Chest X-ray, AP view. Patient: 11 years old, sex F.
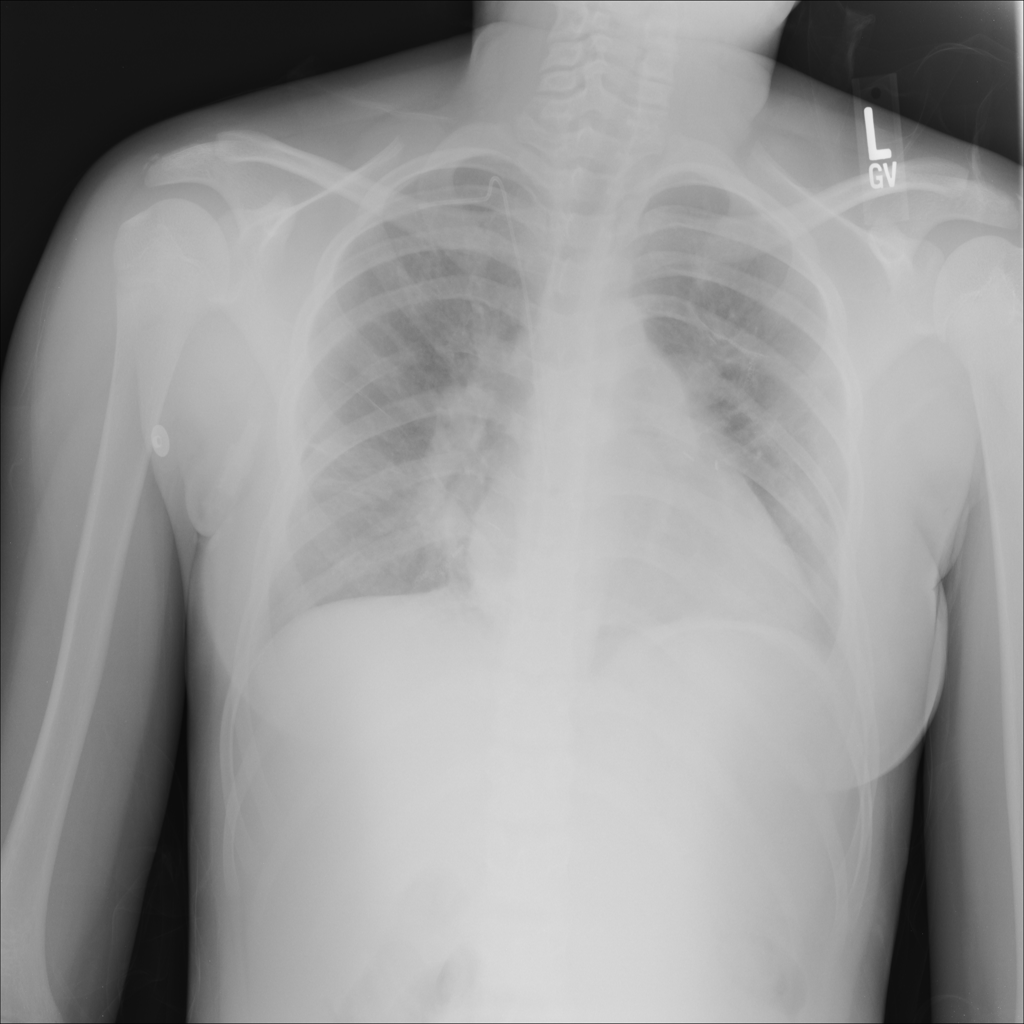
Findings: Consolidation